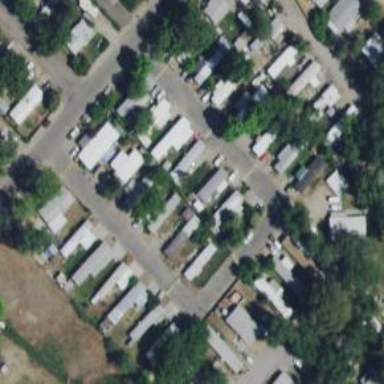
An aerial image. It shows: Residential area known as trailer park.